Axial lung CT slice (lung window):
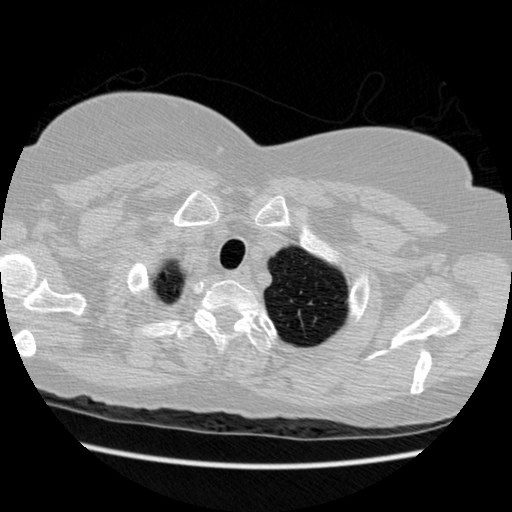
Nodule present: no